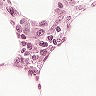
Metastatic tissue present: no